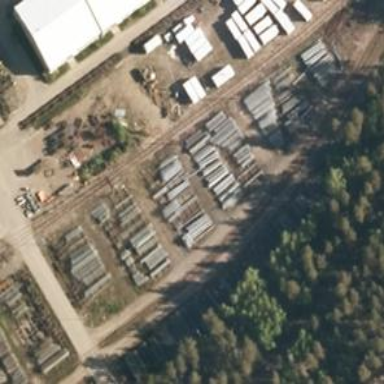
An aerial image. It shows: Rail spur service.